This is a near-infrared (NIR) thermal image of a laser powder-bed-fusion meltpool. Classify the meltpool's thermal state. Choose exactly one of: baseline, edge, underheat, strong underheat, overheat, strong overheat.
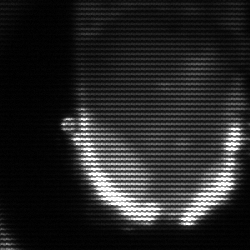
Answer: baseline